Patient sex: M
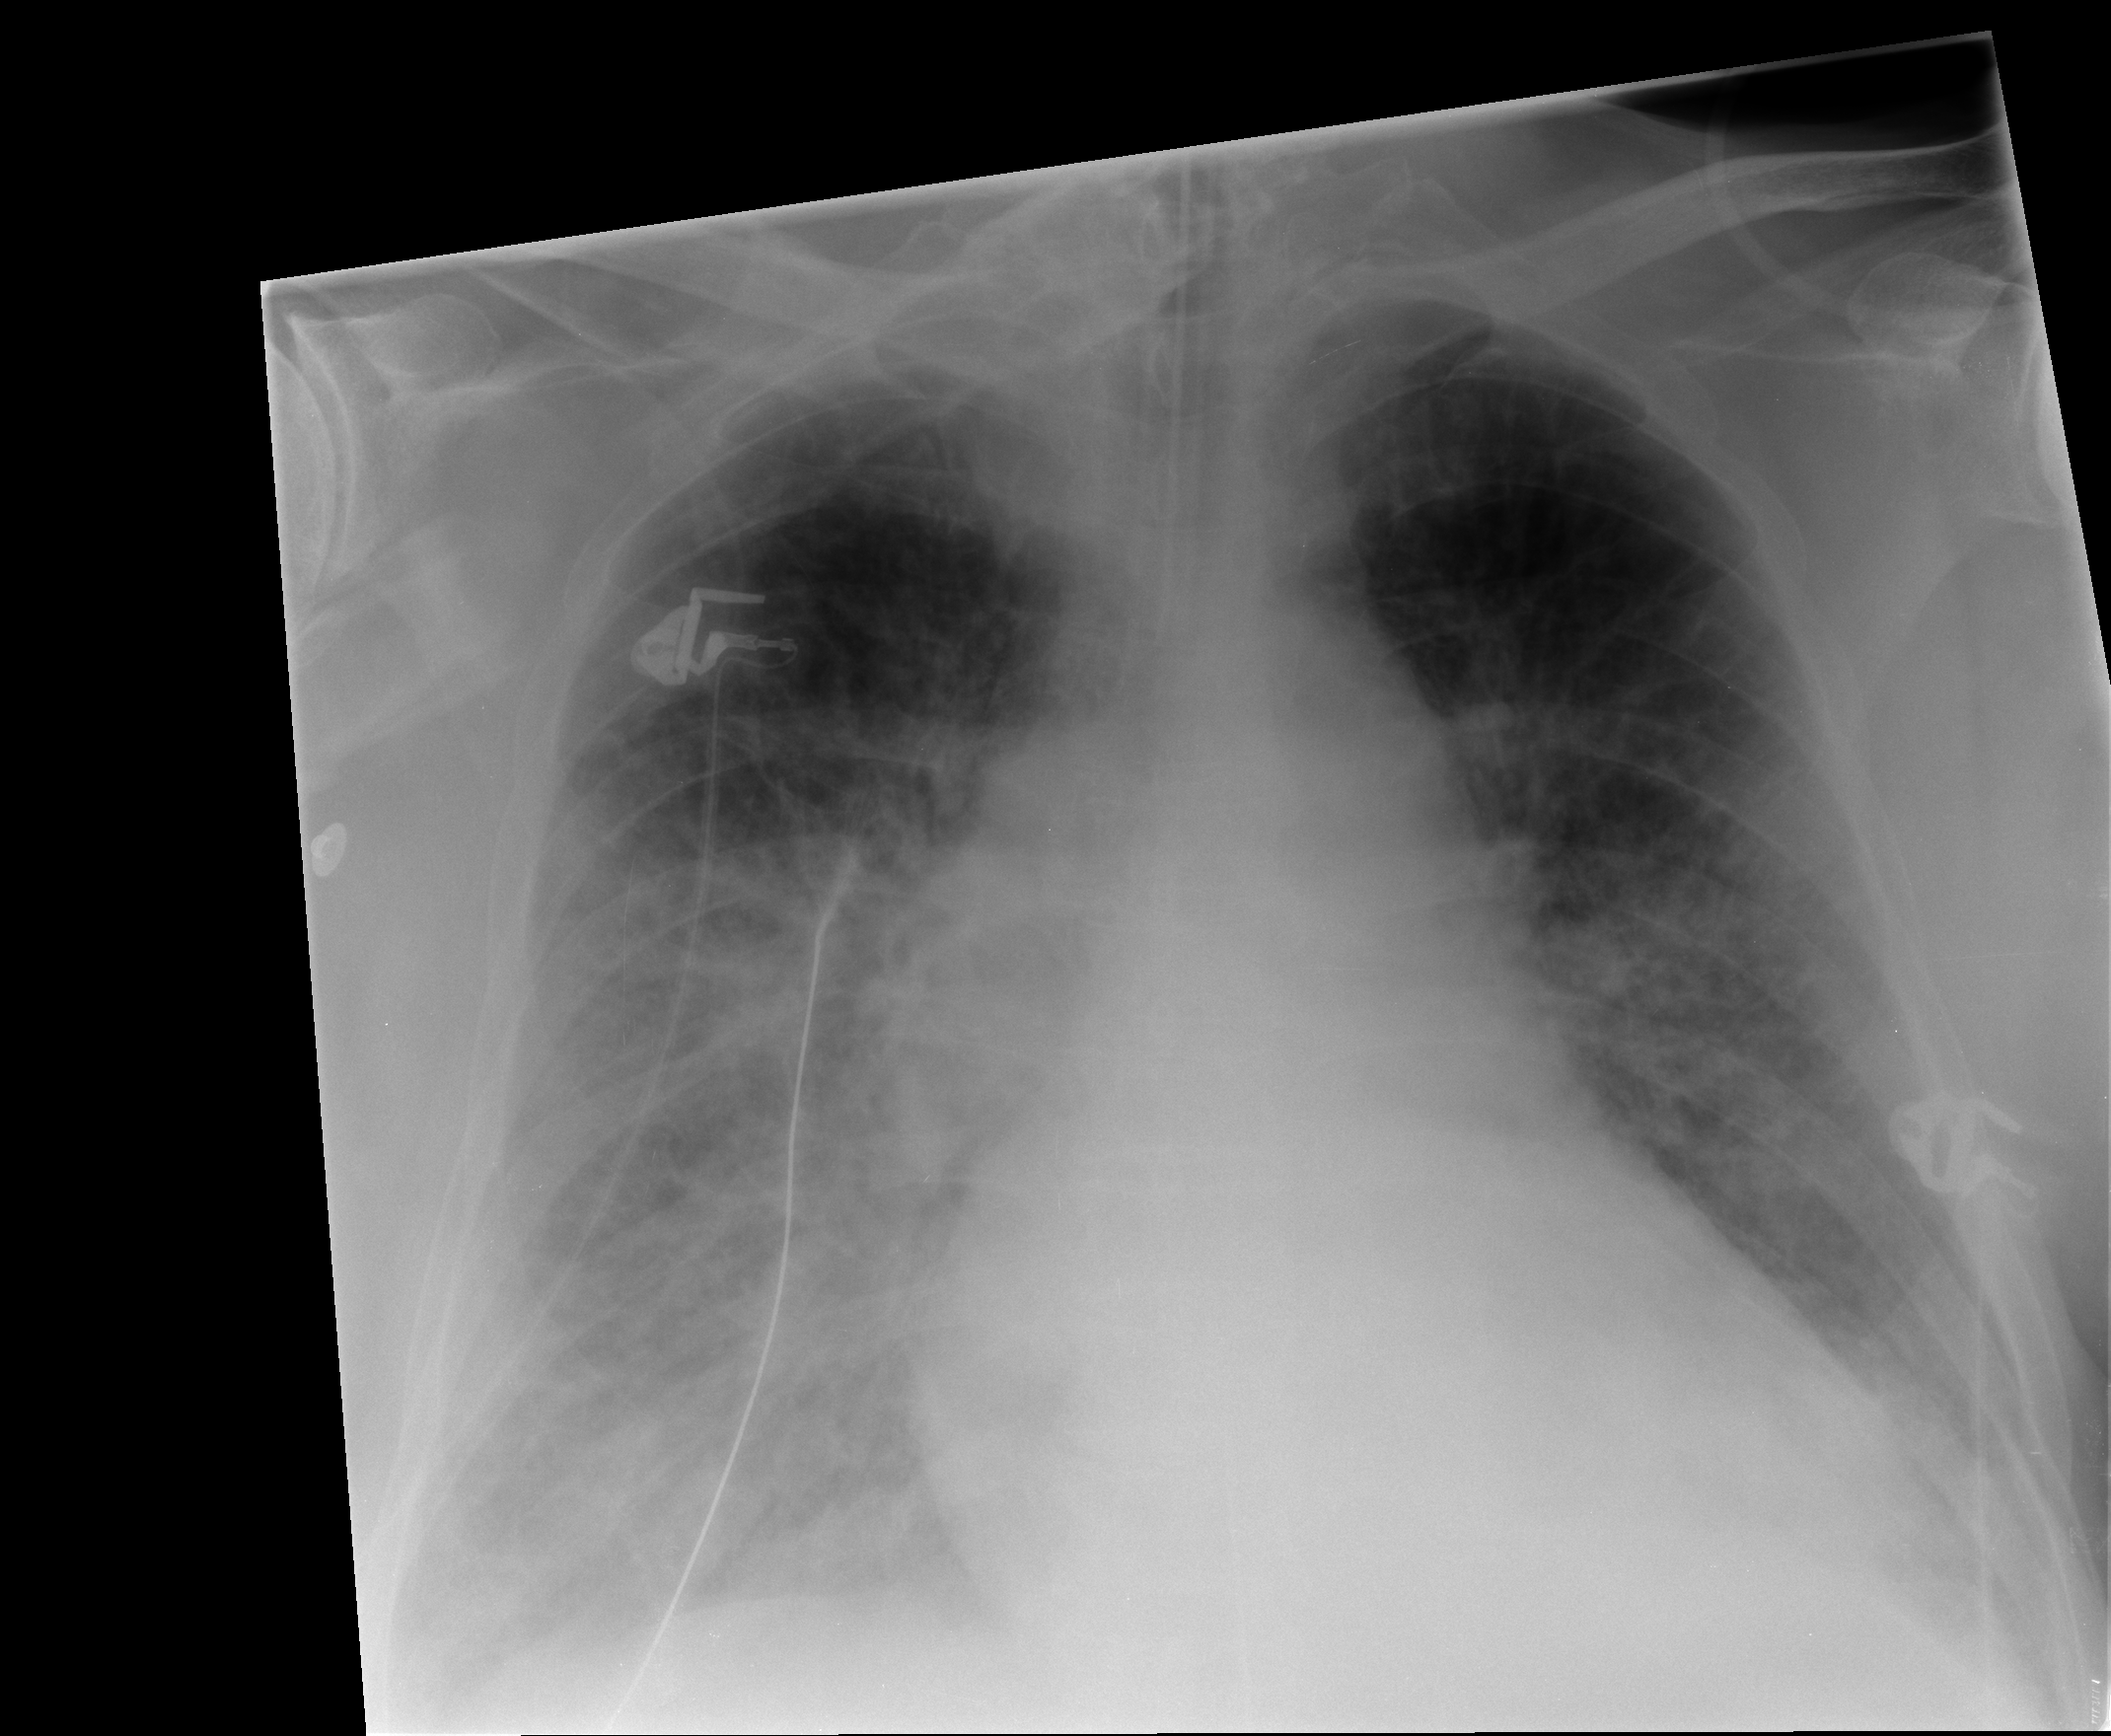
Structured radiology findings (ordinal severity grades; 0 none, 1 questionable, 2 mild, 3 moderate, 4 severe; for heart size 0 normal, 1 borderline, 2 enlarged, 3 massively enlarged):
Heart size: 2
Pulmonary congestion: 3
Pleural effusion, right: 3
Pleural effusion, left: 2
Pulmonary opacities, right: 3
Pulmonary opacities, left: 2
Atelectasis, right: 2
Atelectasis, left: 2